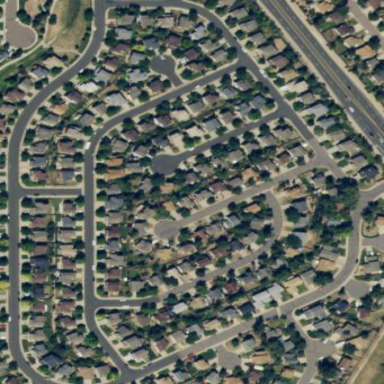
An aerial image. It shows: This residential area consists of single-family homes.